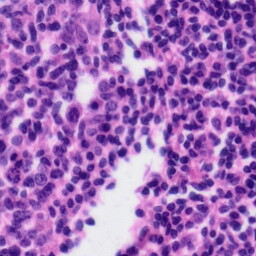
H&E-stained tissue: Tonsil